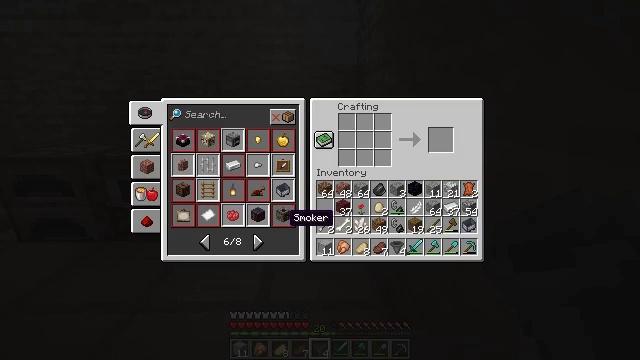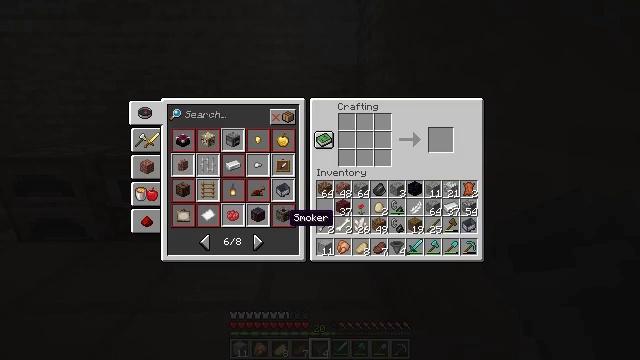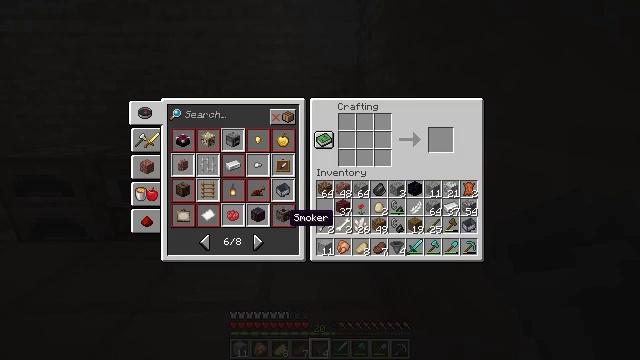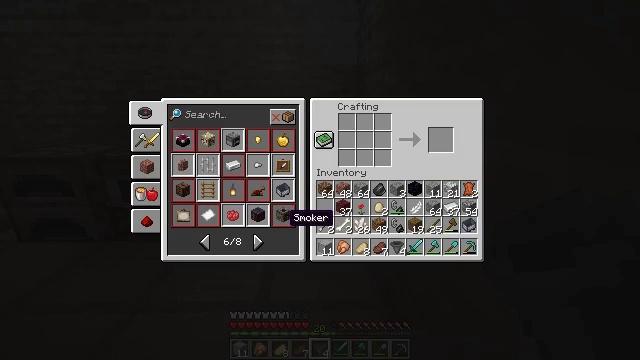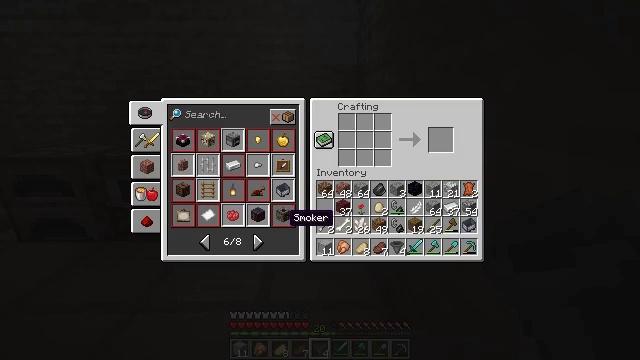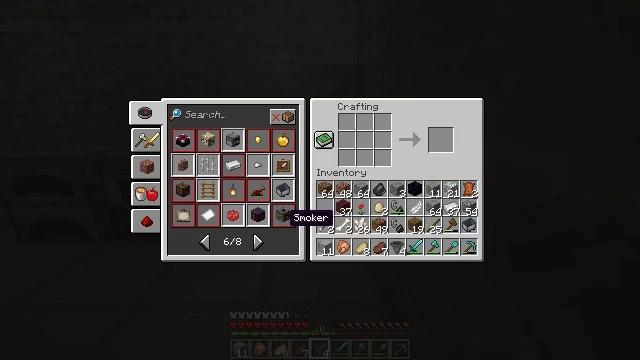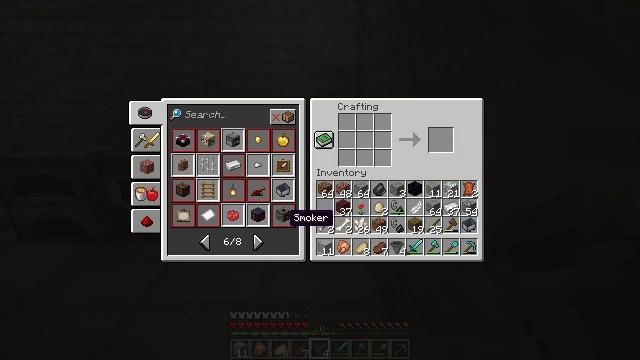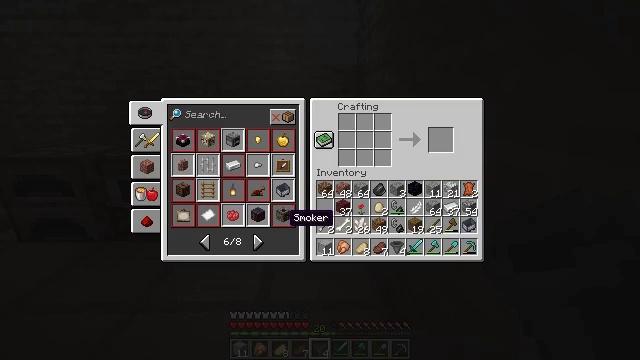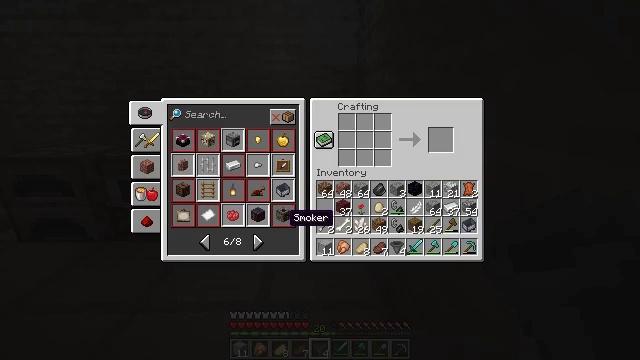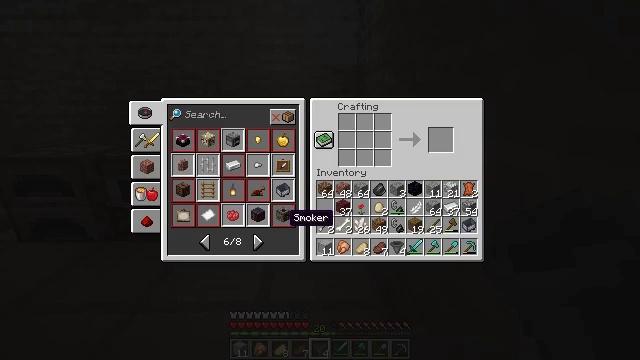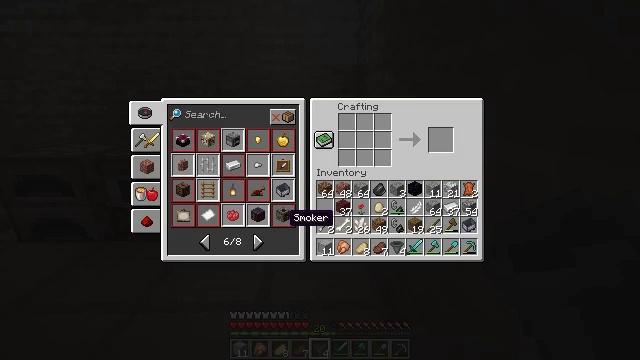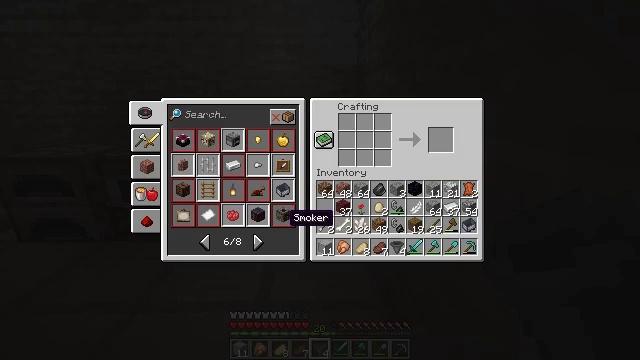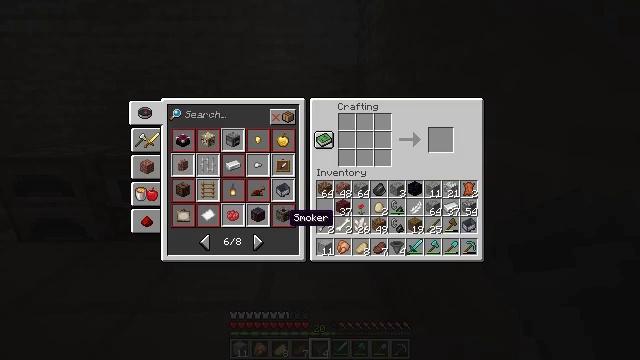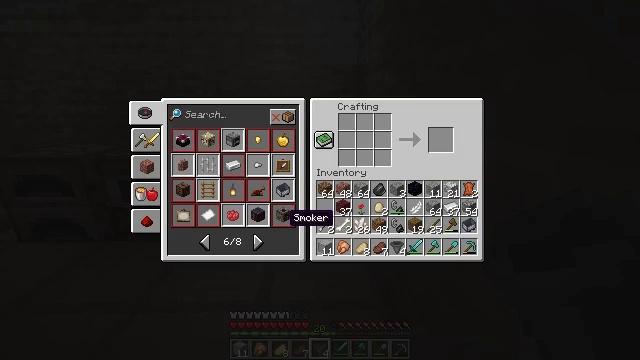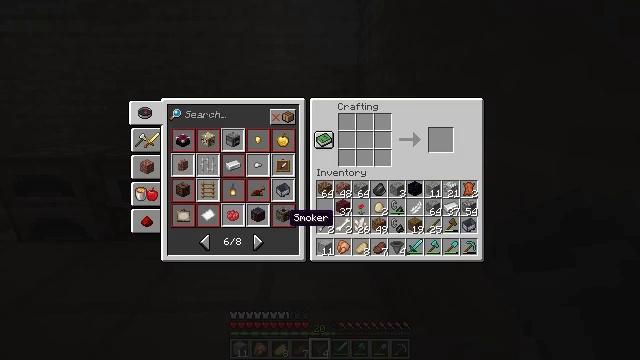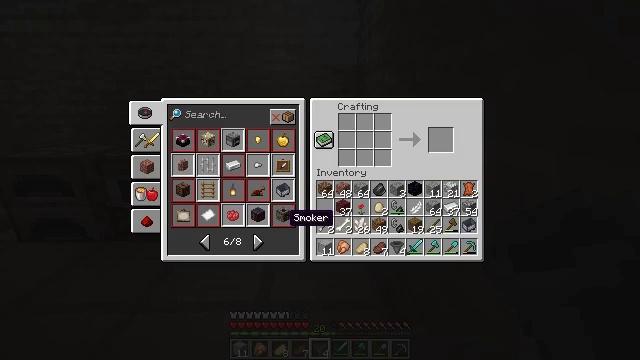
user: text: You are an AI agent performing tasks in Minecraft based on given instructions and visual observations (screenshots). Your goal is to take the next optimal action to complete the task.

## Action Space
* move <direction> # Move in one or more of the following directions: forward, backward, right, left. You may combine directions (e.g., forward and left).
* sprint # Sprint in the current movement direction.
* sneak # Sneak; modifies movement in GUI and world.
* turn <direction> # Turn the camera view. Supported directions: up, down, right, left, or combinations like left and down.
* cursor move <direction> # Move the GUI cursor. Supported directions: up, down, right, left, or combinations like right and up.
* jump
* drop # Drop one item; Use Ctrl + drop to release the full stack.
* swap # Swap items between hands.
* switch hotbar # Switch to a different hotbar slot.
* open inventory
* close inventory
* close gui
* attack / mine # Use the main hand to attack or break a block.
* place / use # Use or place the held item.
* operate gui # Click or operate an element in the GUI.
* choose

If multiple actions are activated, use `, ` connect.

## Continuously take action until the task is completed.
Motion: motion action
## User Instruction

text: Create the hopper minecart in the crafting table.
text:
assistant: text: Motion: no_op
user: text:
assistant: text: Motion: no_op
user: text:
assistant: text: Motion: no_op
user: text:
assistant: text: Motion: no_op
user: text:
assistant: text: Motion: no_op
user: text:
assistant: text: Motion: no_op
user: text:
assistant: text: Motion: no_op
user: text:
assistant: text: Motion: no_op
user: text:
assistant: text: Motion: no_op
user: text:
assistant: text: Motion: no_op
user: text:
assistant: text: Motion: no_op
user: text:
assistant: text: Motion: no_op
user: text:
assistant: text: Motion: no_op
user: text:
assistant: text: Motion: no_op
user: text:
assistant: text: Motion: no_op
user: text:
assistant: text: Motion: no_op
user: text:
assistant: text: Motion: no_op
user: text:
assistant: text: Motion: no_op
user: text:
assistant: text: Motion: no_op
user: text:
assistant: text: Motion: no_op
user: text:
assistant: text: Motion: no_op
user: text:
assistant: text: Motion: no_op
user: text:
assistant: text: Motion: no_op
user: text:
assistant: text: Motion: no_op
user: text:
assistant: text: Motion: no_op
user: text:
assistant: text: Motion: no_op
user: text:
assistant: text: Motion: no_op
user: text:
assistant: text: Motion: no_op
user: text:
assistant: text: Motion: no_op
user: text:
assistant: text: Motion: no_op